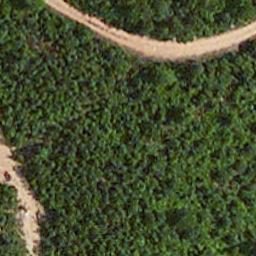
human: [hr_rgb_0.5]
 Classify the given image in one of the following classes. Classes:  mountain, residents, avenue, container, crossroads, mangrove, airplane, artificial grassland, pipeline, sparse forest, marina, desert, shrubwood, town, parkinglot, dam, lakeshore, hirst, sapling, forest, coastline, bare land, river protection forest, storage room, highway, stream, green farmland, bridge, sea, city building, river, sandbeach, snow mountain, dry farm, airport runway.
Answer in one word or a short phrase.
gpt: avenue